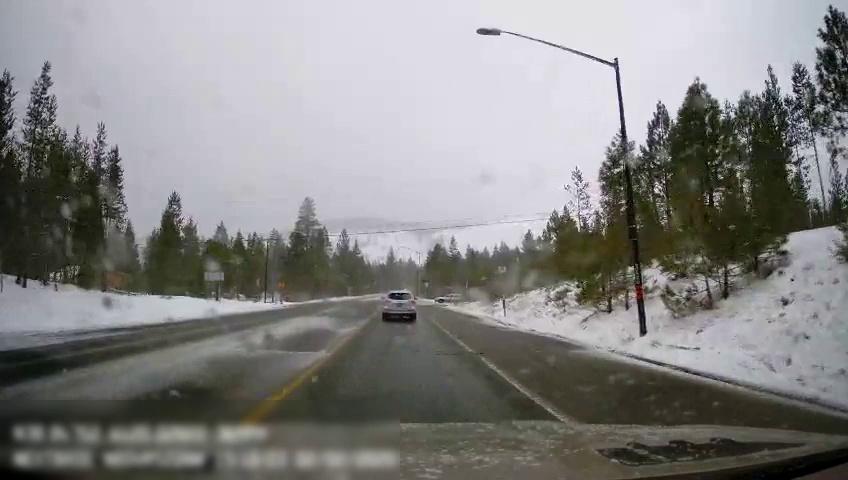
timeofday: Day
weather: Snowy
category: Drivable Space
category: Vehicles | SUV
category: Vehicles | Car
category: Lanes | Alternate Lane
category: Lanes | Opposite Lane
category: Lanes | Opposite Lane
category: Lanes | Alternate Lane